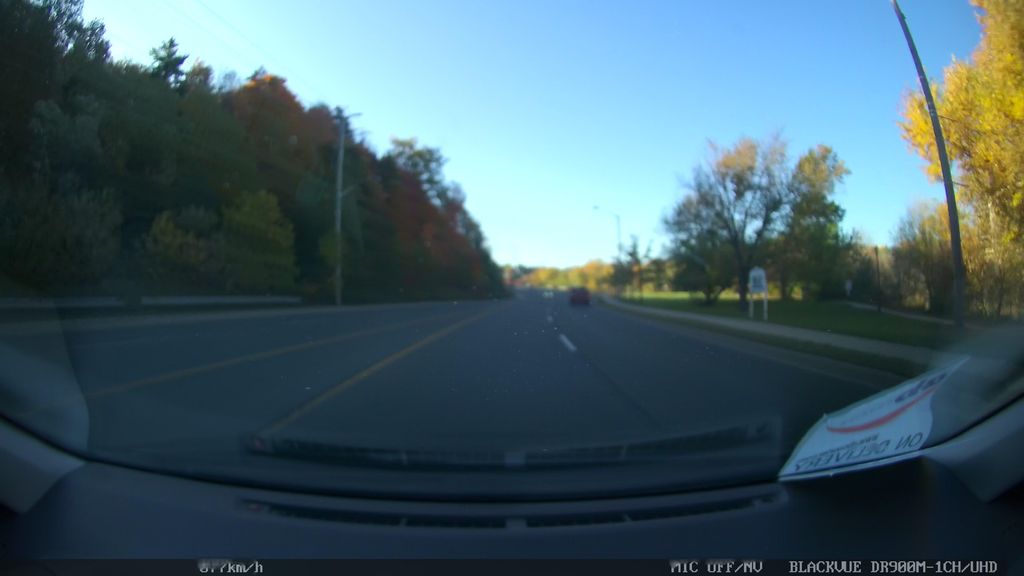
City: toronto